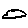
Label: cloud